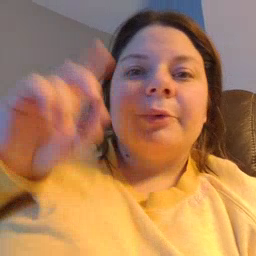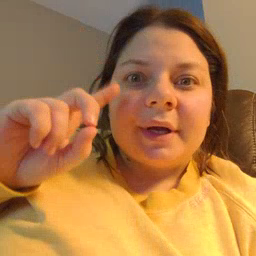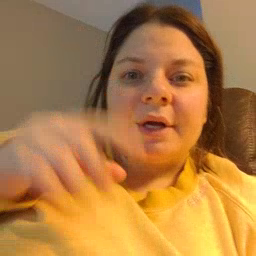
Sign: where